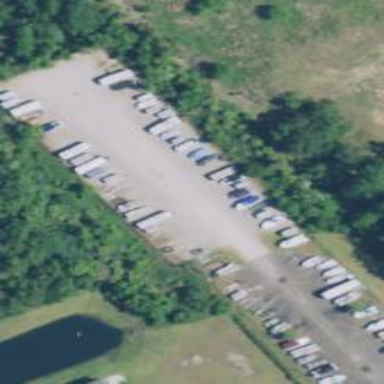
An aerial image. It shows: Boat storage area with gravel surface.